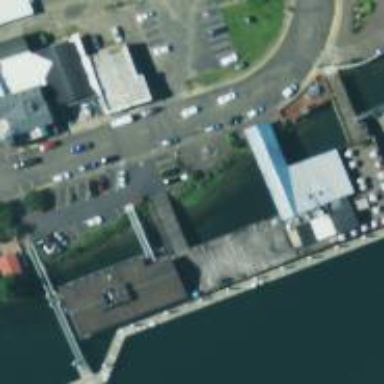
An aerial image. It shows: Pier in ruined state.